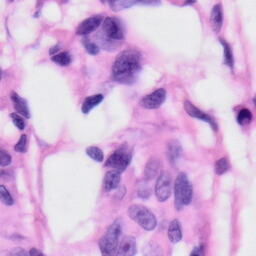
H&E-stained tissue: Skin